Current action and preconditions to check: trajectory_clear

Your task: For each precondition in the list above, predict whether it will hold at this action.

Consider the current scene as observed from the mobile robot's camera, and analyze the predicted future states of all dynamic agents (e.g., people, animals, vehicles, or any moving entities) within the NEXT SECOND.

IMPORTANT: Only answer "very likely" if you are absolutely certain—based on strong, clear evidence—that a dynamic agent will violate the precondition in the predicted future state. Do NOT answer "very likely" for unlikely, ambiguous, or low-probability risks.

Ask yourself for each precondition: Is there a high probability, with clear and convincing evidence, that the predicted future states of any dynamic agent will interfere with the predicted future state of the currently executing action within the NEXT SECOND, causing that precondition to fail?

Assess the risk level based on these predictions. Use "likely" or "very likely" if motions create a clear risk of interference.

Use "neutral" or "improbable" if agents are nearby but their predicted paths are clearly diverging or non-conflicting.

Failure Risk Categories: "very improbable", "improbable", "neutral", "likely", "very likely"

Answer Format: Output ONLY the probability_of_failure value from these categories: "very improbable", "improbable", "neutral", "likely", "very likely"

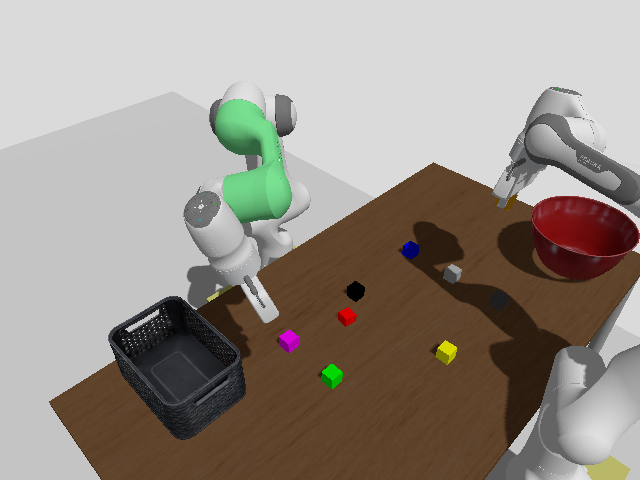

Answer: very improbable